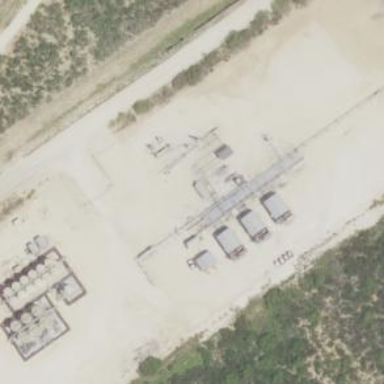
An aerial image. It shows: Industrial area dedicated to gas operations. The substation is specialized in field gathering.